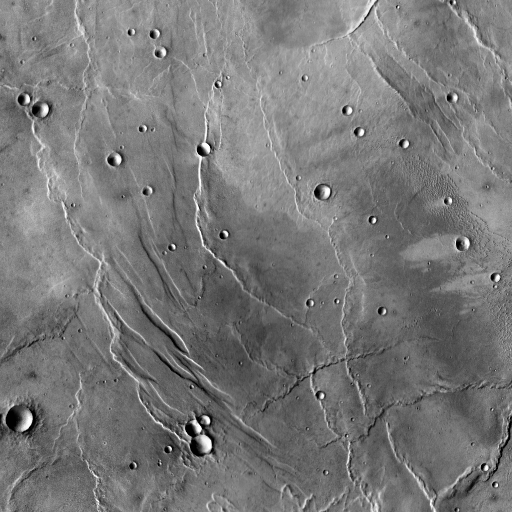
Crater classes present: Background, Other